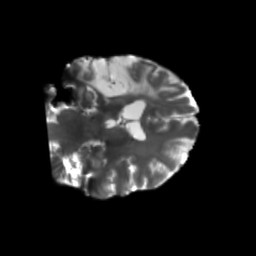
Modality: T2w
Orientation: coronal
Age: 49
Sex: male
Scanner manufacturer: siemens
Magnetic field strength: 3 T
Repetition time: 5.25 s
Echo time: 0.08 s